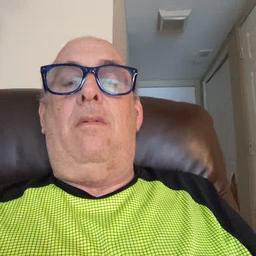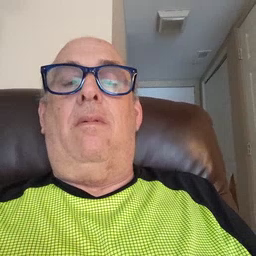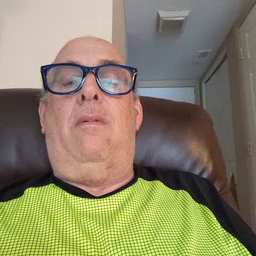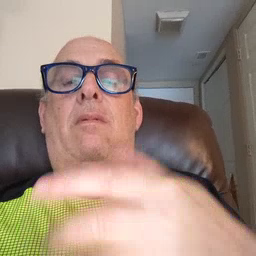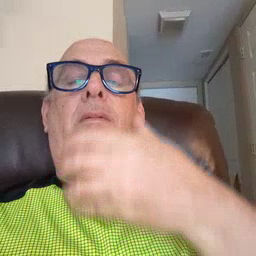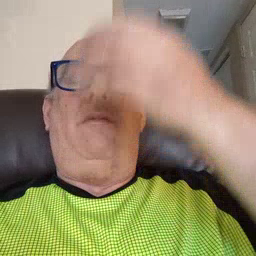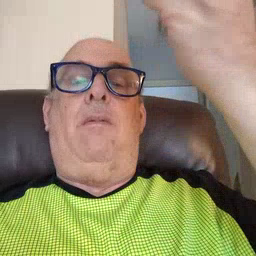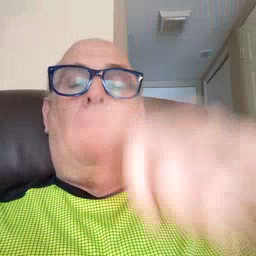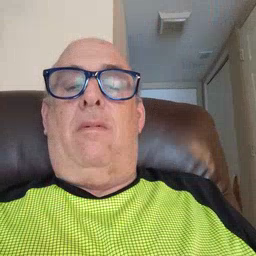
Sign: giraffe